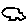
Label: car